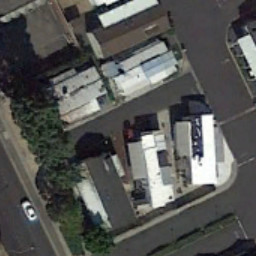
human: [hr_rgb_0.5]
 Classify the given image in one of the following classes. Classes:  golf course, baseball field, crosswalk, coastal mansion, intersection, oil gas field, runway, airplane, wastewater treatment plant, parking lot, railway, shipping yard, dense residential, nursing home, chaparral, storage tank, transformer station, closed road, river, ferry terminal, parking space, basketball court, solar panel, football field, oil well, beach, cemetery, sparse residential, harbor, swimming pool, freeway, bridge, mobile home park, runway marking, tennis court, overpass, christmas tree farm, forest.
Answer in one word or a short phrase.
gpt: mobile home park